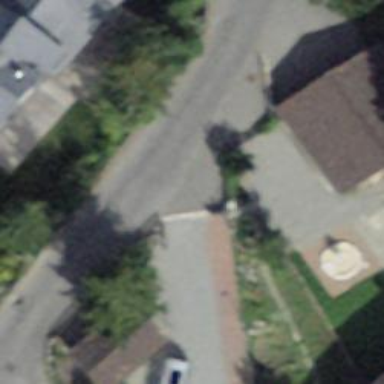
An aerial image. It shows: Asphalt road in residential area.